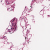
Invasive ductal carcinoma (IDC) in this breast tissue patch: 0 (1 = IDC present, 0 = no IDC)